Can you highlight the differences in these two pictures?
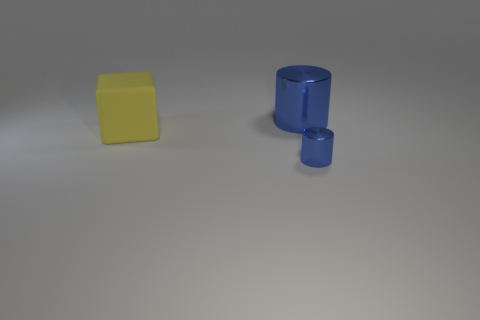
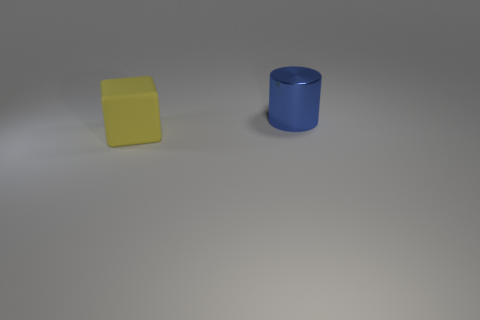
the tiny shiny cylinder is missing
the tiny blue thing is missing
the small blue object has disappeared
the tiny blue metallic cylinder that is in front of the large yellow rubber object is no longer there
the tiny blue cylinder has disappeared
the small blue metal cylinder that is in front of the large yellow matte object has disappeared
the tiny blue metallic cylinder that is to the right of the large cylinder has disappeared
the tiny blue metal cylinder to the right of the big shiny cylinder is no longer there